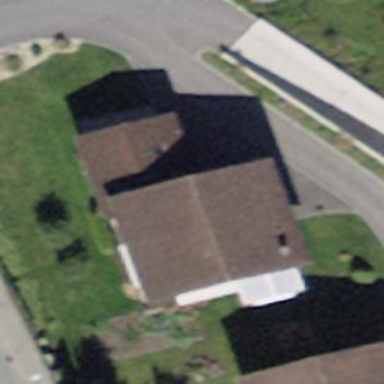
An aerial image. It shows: Detached building.